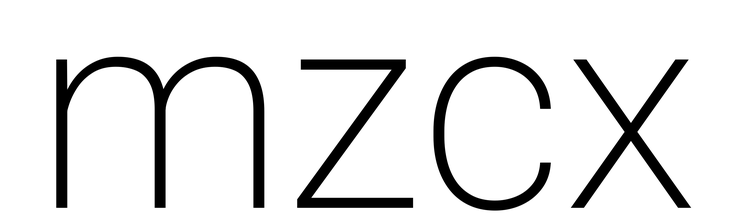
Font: Roboto_ExtraLight